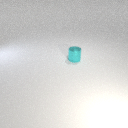
small cyan metal cylinder